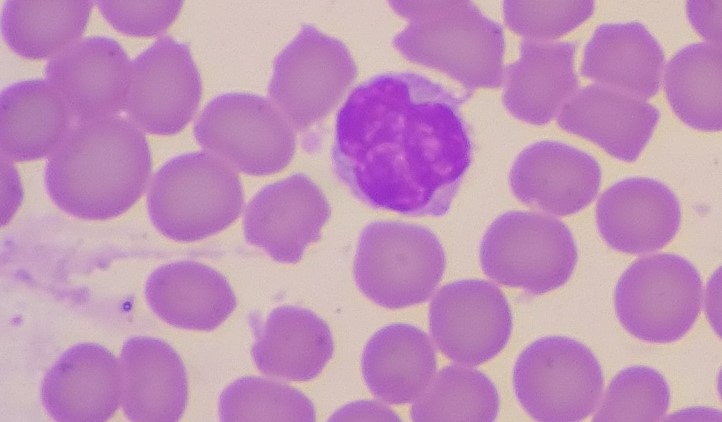
White blood cell type: Lymphocyte